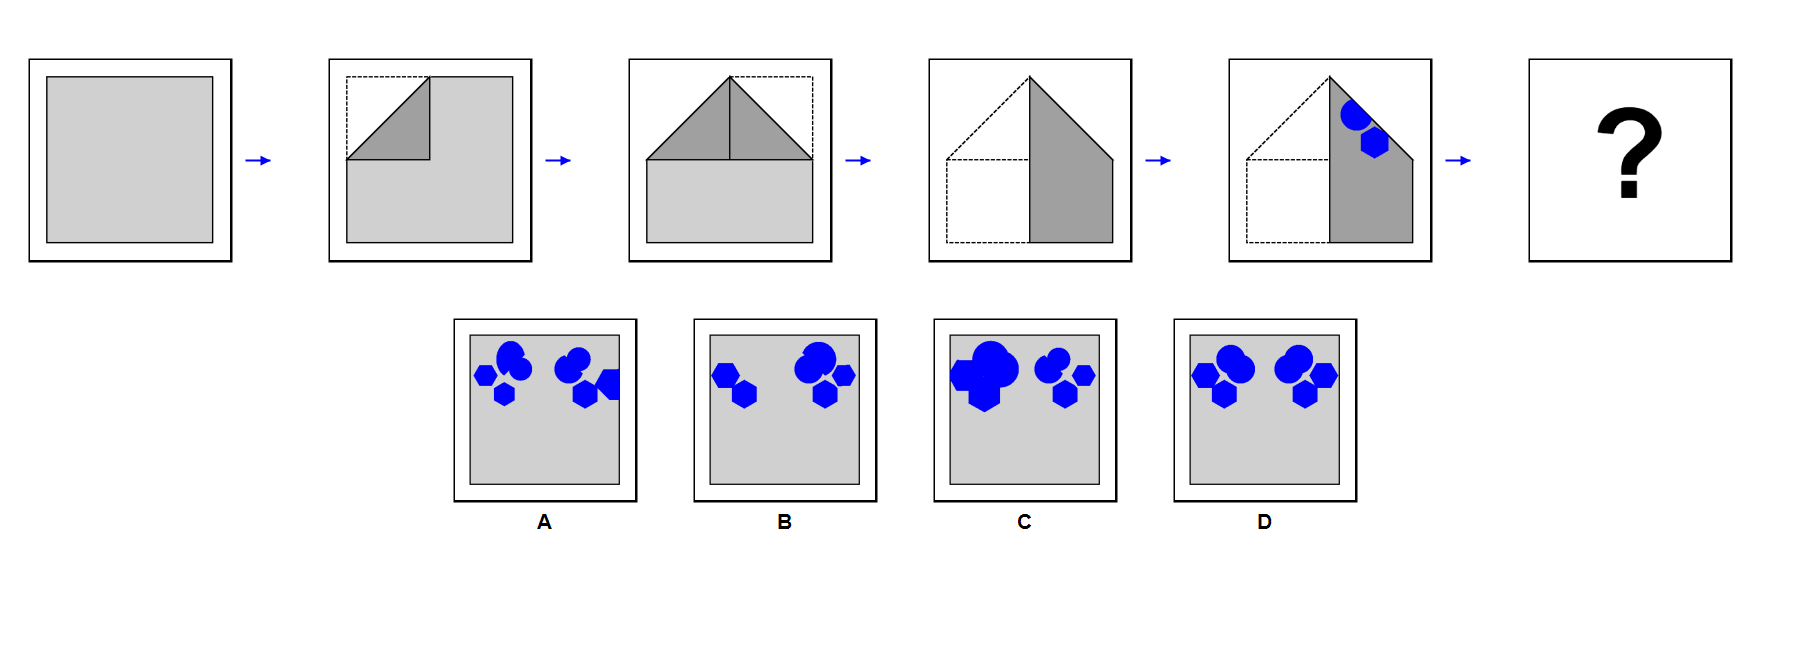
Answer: D